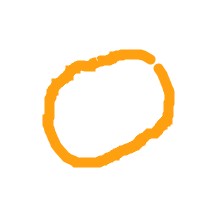
Shape: circle